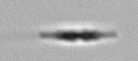
Label: pennate